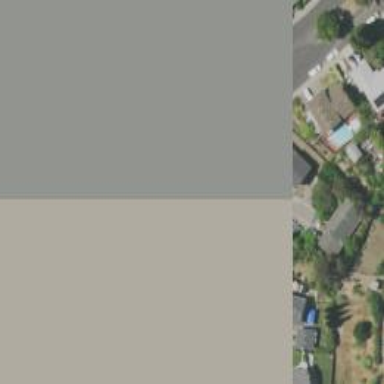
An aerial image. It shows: Shared driveway designated as service road.